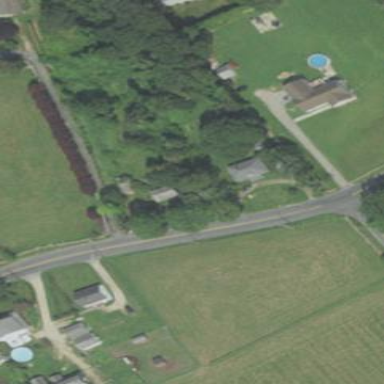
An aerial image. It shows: Quaker Meeting House.